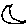
Label: moon